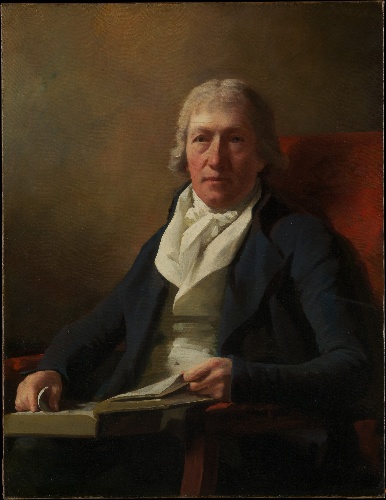
Title: James Johnston of Straiton (died 1841)
Artist: Sir Henry Raeburn
Artist bio: British, Stockbridge, Scotland 1756–1823 Edinburgh, Scotland
Object type: Painting
Classification: Paintings
Medium: Oil on canvas
Dimensions: 35 1/4 x 27 1/4 in. (89.5 x 69.2 cm)
Department: European Paintings
Credit line: Bequest of Adele L. Lehman, in memory of Arthur Lehman, 1965
Accession year: 1965
Repository: Metropolitan Museum of Art, New York, NY
Tags: Men|Portraits